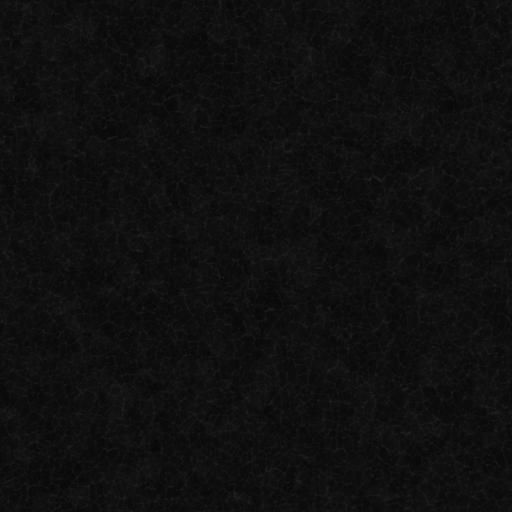
Tags: black dark leather smooth